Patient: sex M, age 48
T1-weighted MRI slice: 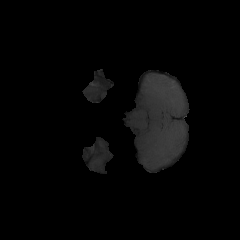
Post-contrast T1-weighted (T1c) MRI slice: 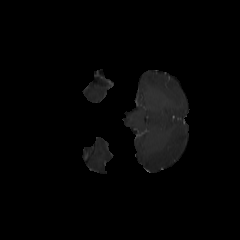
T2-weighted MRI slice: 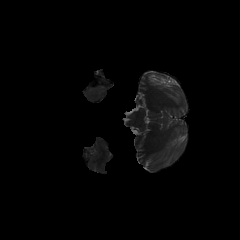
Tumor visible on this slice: no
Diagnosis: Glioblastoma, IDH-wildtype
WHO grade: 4